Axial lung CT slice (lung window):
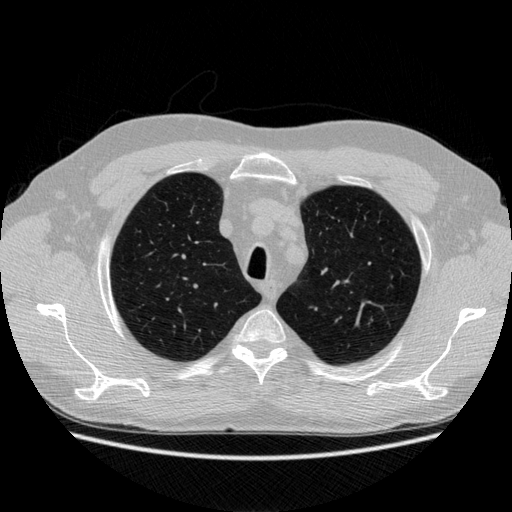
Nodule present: no